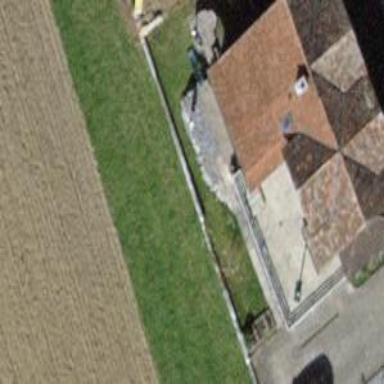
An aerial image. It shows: Detached building.